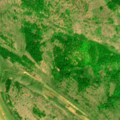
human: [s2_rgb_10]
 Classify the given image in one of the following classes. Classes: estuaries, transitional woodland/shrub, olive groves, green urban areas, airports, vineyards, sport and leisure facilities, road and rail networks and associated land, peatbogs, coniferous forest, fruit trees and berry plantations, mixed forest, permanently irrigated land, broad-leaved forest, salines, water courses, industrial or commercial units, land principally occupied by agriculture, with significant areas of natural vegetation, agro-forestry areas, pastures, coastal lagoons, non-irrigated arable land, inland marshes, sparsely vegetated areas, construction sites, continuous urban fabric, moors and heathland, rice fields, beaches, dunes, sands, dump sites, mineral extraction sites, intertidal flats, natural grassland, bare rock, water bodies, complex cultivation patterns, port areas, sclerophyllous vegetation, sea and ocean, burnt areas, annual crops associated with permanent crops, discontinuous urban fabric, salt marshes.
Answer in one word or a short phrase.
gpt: complex cultivation patterns, natural grassland, transitional woodland/shrub